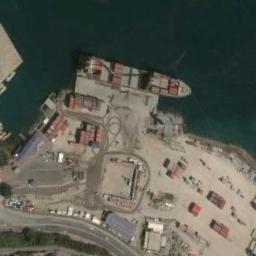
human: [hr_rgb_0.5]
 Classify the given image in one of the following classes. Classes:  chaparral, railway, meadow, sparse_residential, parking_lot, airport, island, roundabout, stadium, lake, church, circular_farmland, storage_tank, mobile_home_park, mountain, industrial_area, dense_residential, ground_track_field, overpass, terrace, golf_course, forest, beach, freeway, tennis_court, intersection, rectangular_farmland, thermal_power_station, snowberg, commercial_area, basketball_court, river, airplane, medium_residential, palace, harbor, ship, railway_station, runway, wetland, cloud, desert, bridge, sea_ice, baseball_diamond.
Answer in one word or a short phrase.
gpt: ship